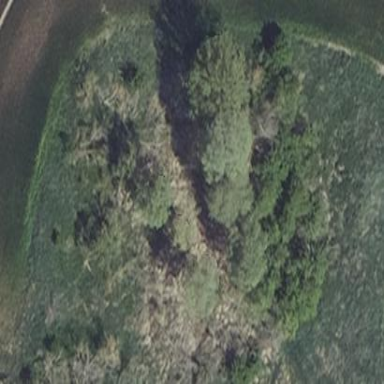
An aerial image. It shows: Patch of scrub vegetation.